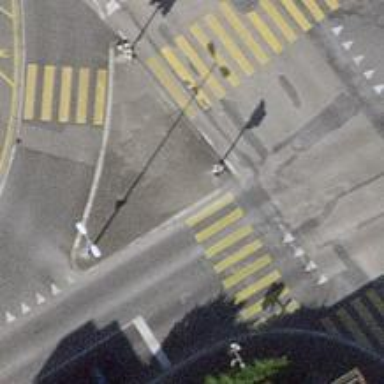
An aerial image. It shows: Crossing with zebra markings and traffic signals.